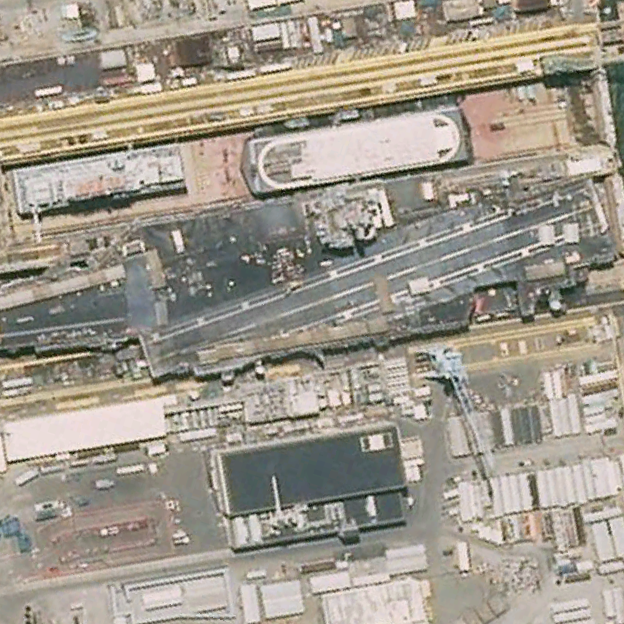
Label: aircraft_carrier